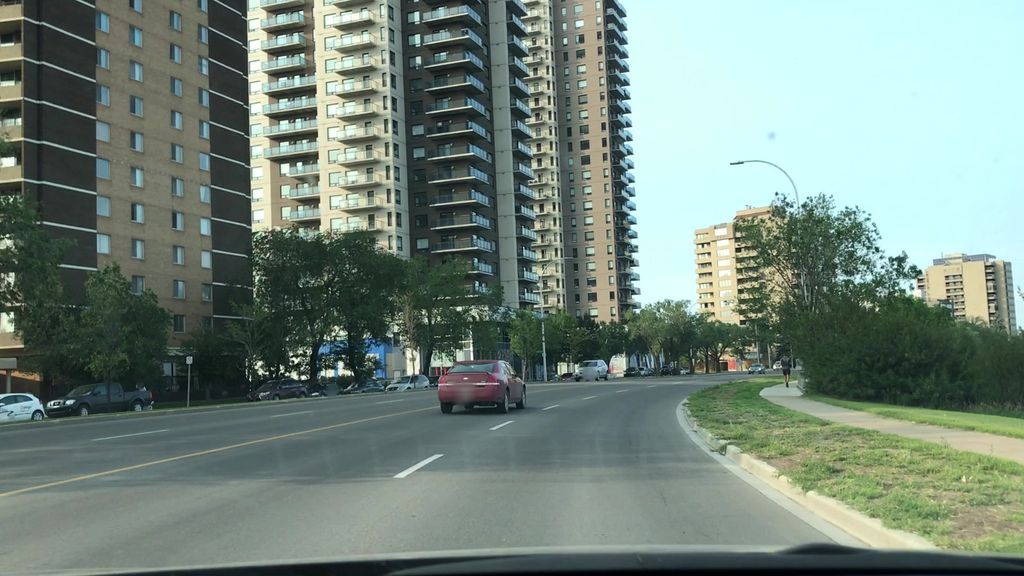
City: edmonton